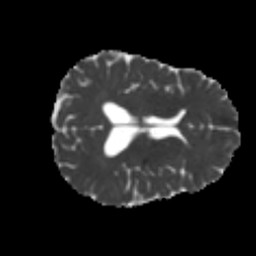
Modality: MD
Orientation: axial
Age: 26
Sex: male
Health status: healthy
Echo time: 0.074 s